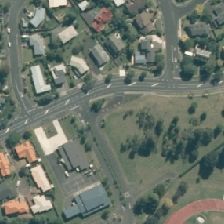
Land cover: urban_parkland